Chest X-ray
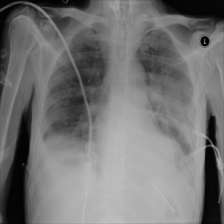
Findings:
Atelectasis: positive
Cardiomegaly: negative
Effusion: positive
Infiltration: negative
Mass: negative
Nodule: negative
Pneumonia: negative
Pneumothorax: negative
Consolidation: negative
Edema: negative
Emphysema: negative
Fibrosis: negative
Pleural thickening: negative
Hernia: negative